Field crop: maize
Growth stage: 2
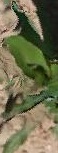
Species: maize